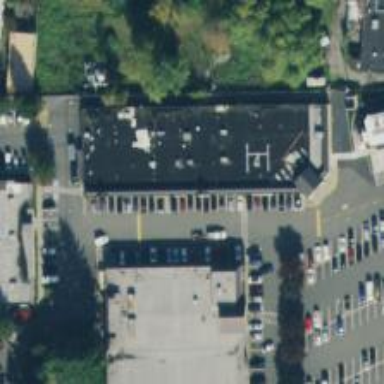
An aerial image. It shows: Post office.